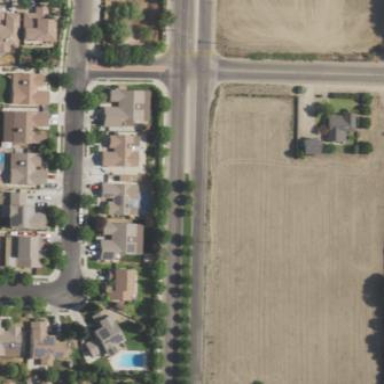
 specifically for single-family residential properties."